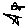
Label: star